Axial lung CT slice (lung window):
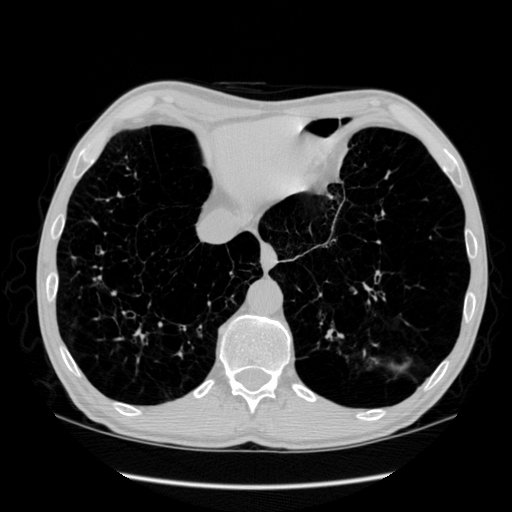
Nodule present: no